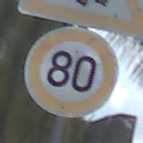
Verkehrszeichen: Geschwindigkeit80
Zusatzzeichen oben: AmphibienwanderungLinks
Umgebung: Outdoor, Suburban
Tageszeit: MorningAfternoon
Wetter: PartlyCloudy
Licht: Natural
Jahreszeit: NotSpecified
Kontrast: LowContrast